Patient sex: F
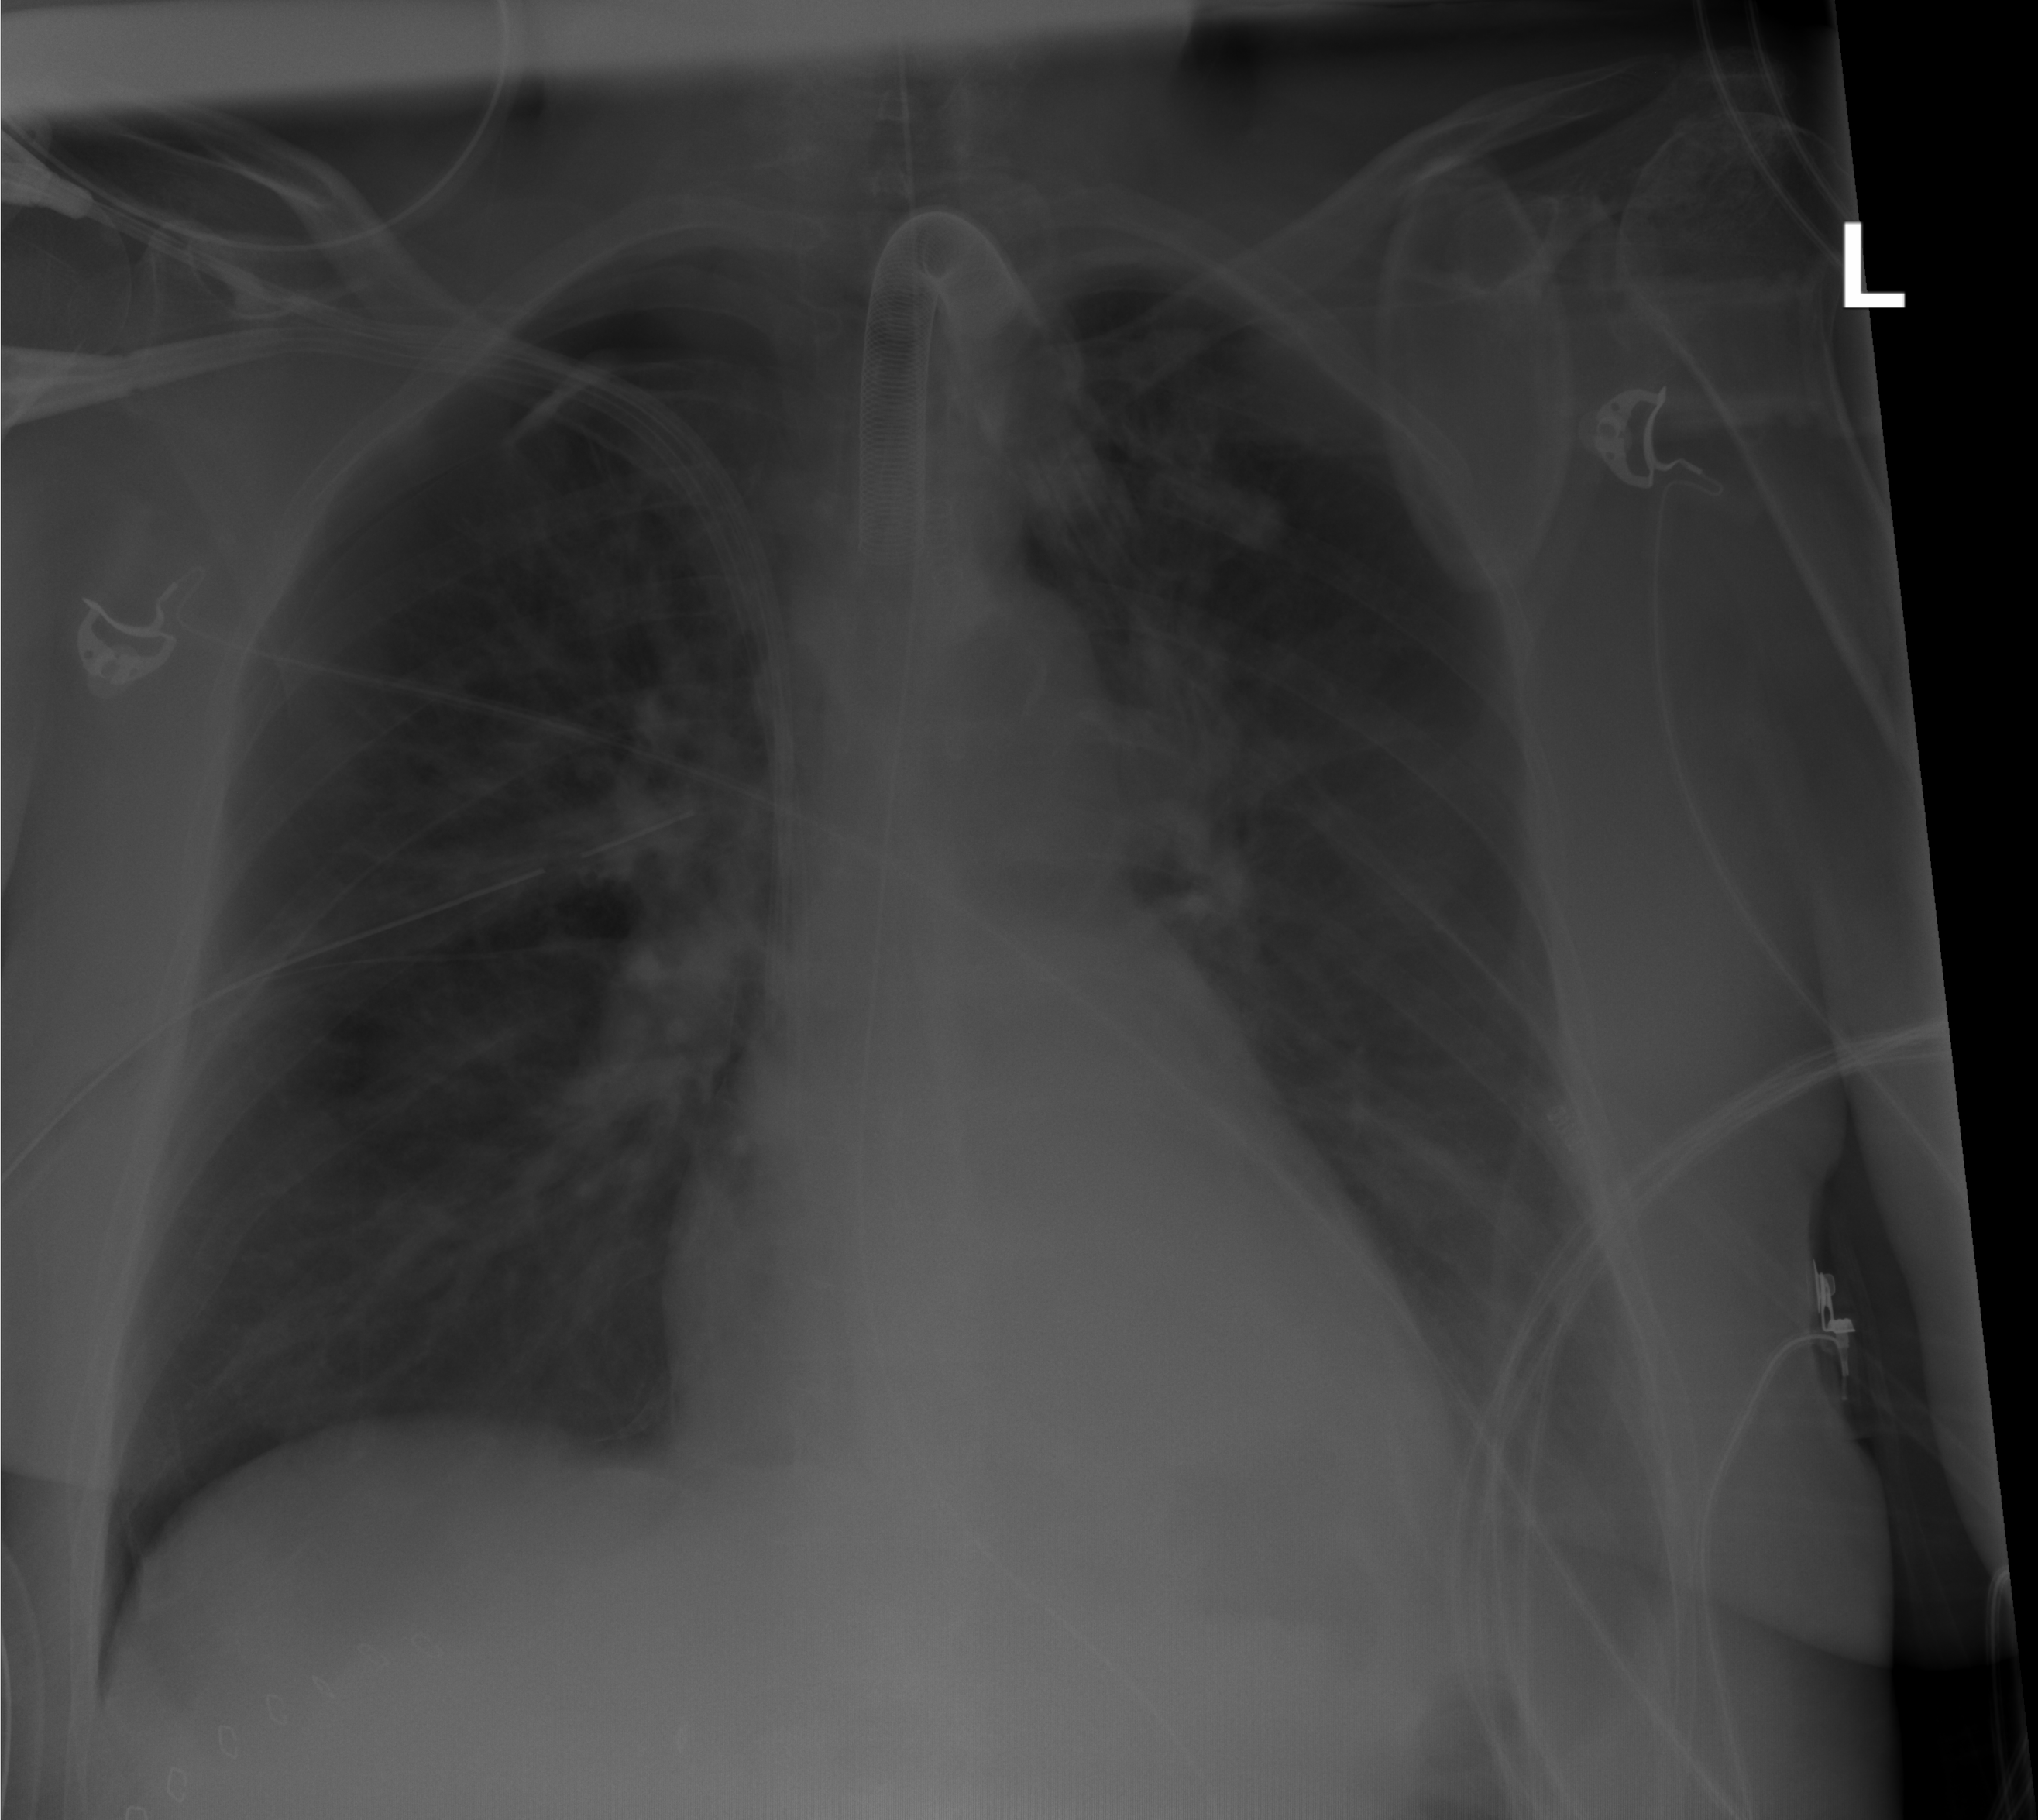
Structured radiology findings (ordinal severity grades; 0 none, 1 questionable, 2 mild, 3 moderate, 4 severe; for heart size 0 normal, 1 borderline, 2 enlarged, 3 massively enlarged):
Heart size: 0
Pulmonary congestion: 2
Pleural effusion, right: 0
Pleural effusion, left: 2
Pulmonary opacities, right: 2
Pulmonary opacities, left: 0
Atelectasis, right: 0
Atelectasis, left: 2